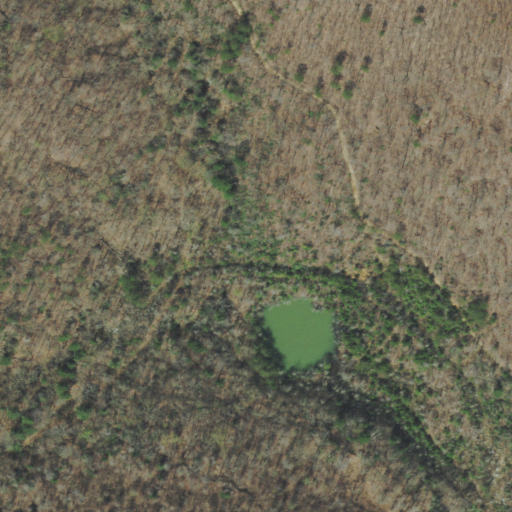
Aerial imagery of valley in Tennessee named Disney Hollow containing deciduous forest, mixed forest, open development, woody wetlands, and open water